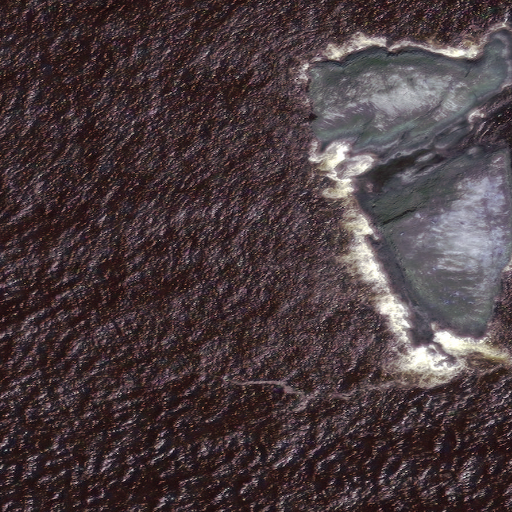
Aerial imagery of island in Alaska named Column Rocks containing only unknown